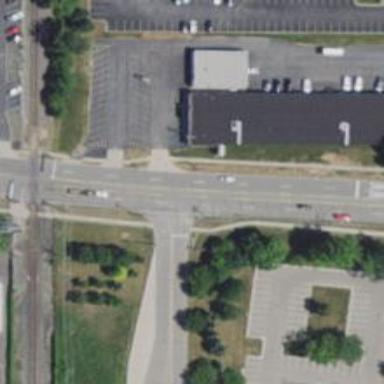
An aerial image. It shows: Secondary road with separate asphalt sidewalk.